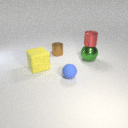
small blue rubber sphere to the right of small brown metal cylinder